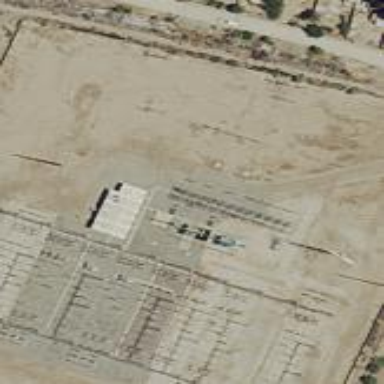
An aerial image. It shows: Outdoor power substation at the transmission level.